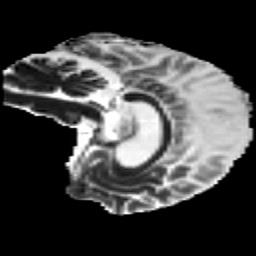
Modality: MD
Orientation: sagittal
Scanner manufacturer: ge
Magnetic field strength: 3 T
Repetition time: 17 s
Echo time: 0.0877 s